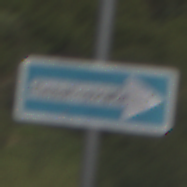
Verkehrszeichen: EinbahnstrasseRechtsweisend
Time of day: Midday
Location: Outdoor (Nature)
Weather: PartlyCloudy
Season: NotSpecified
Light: Natural